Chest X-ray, AP view. Patient: 58 years old, sex M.
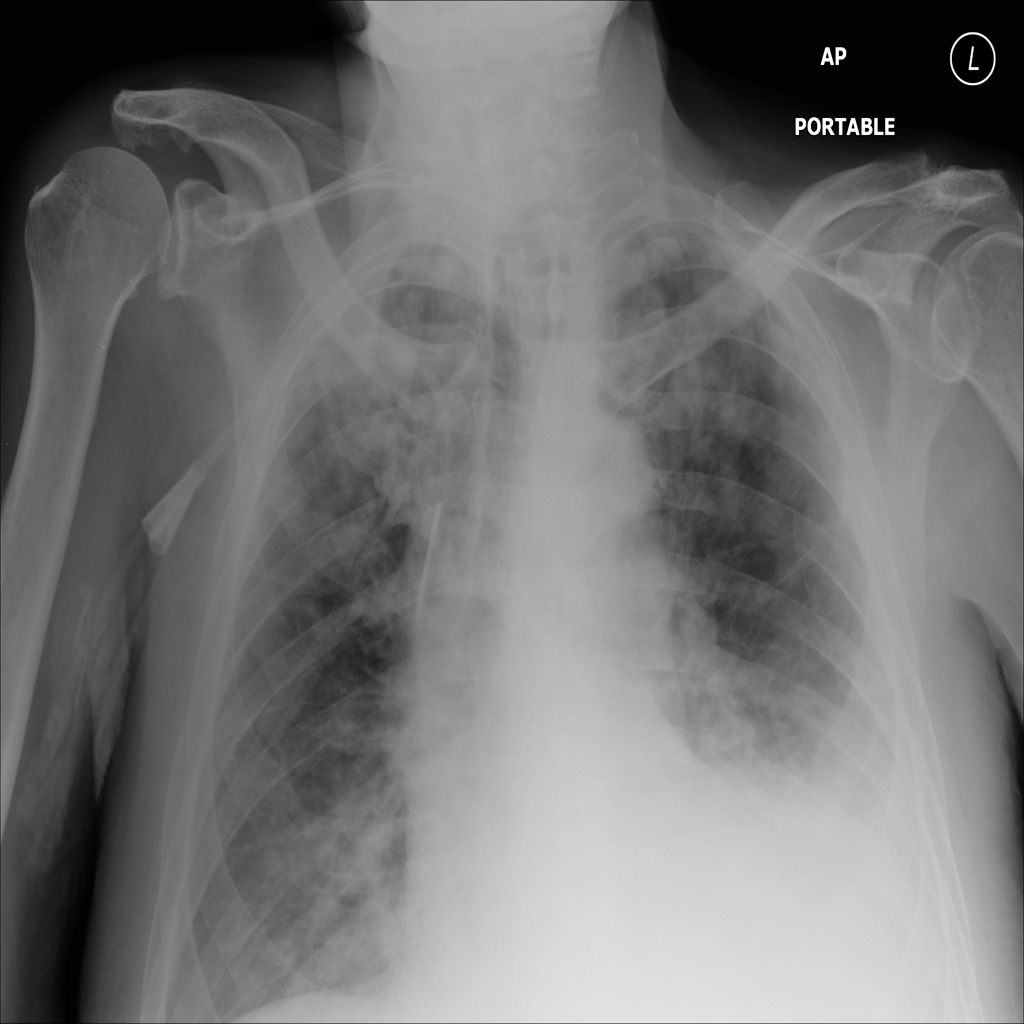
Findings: Effusion, Nodule